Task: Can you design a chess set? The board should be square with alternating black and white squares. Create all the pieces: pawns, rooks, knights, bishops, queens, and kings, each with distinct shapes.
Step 2138:
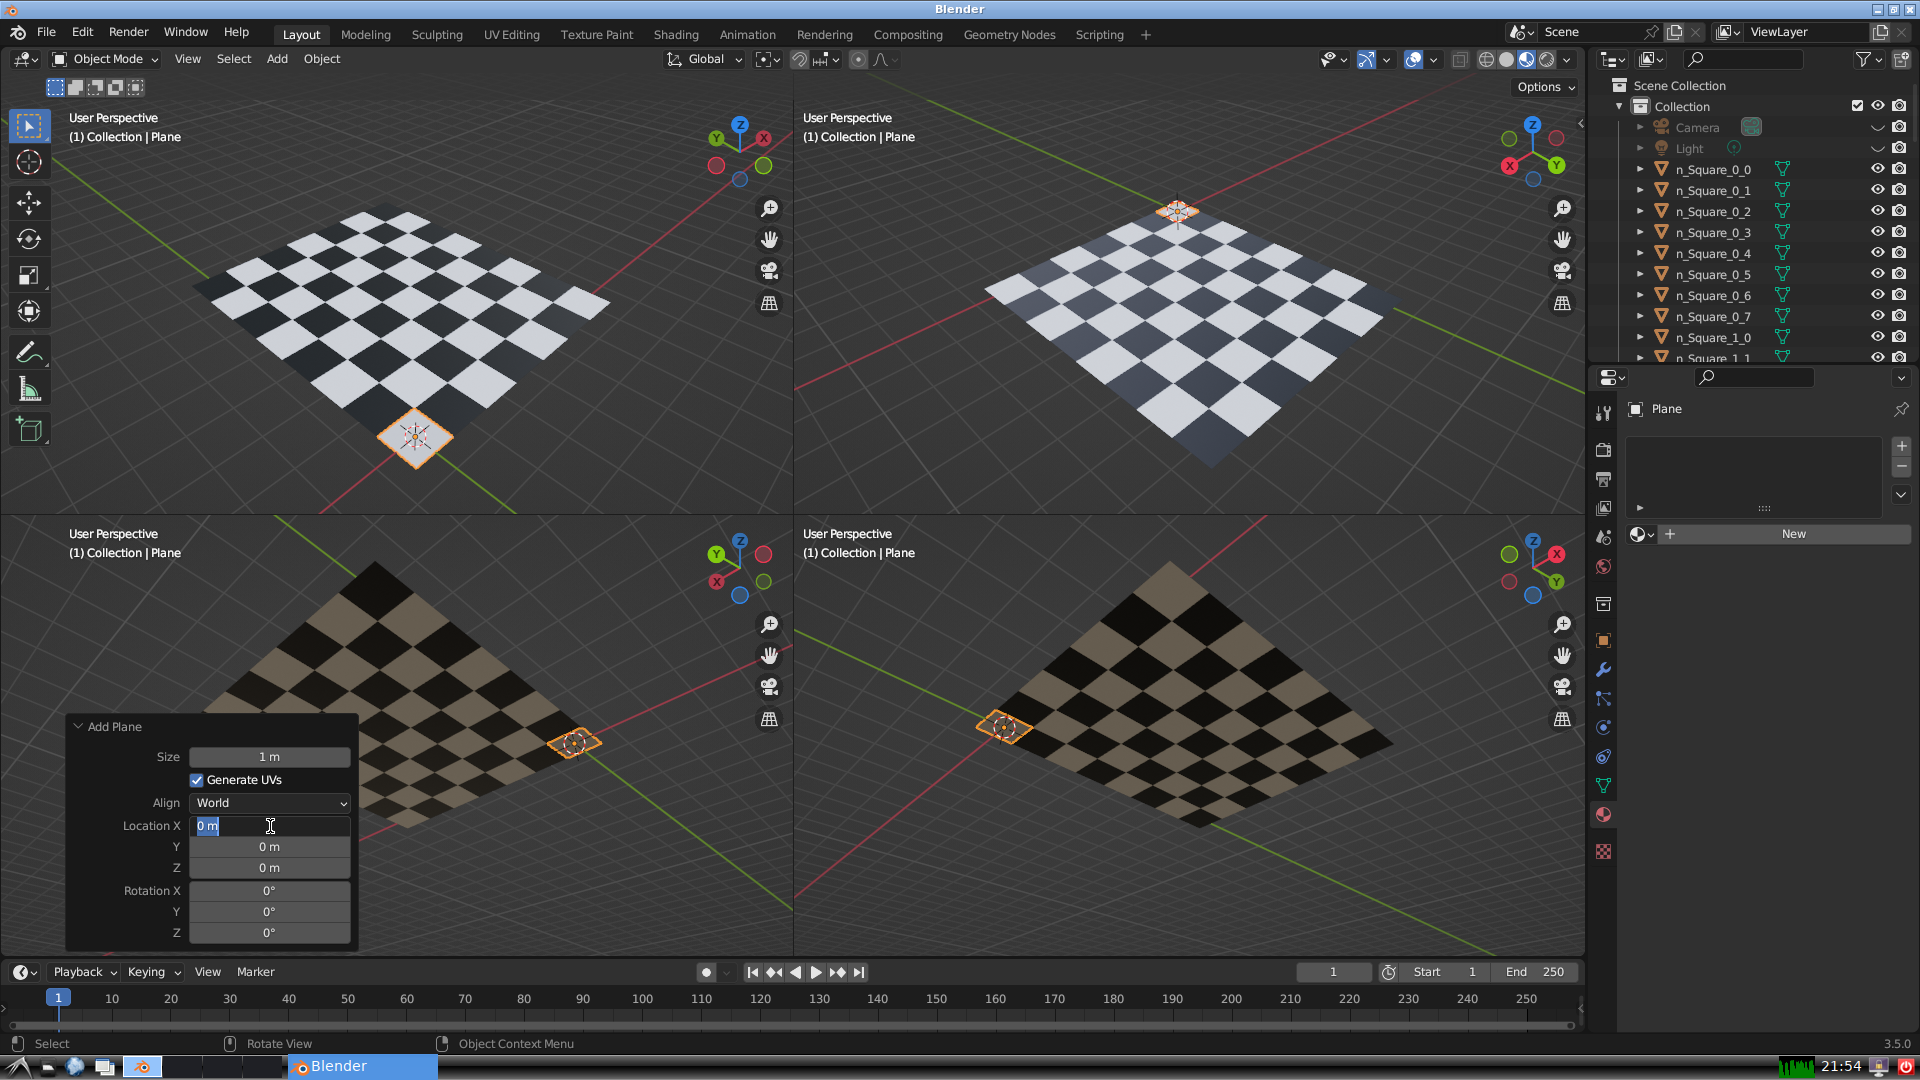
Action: input_text: 7.0